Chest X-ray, PA view. Patient: 37 years old, sex M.
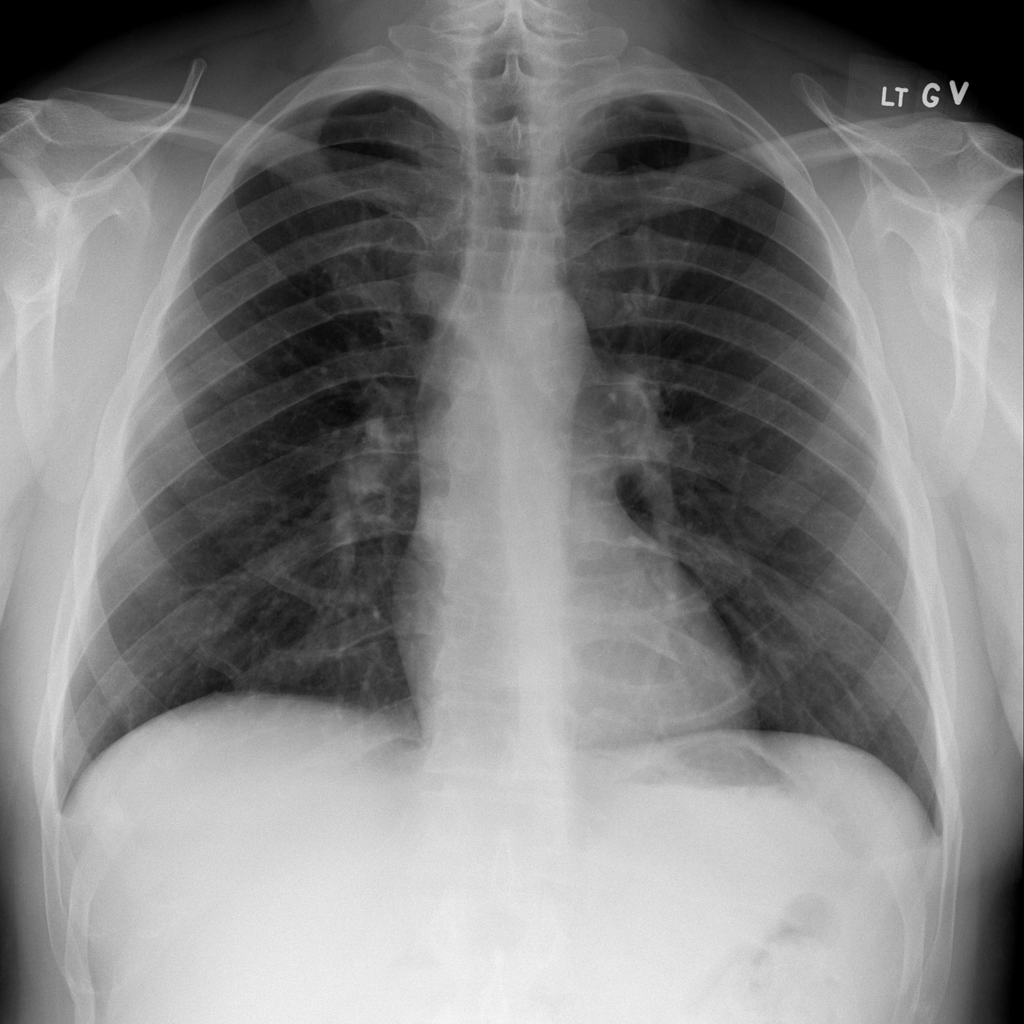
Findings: No Finding